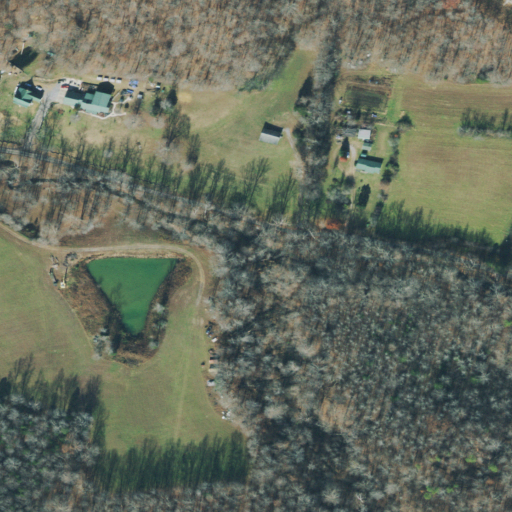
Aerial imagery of valley in Tennessee named Stillhouse Hollow containing deciduous forest, pasture, open development, mixed forest, shrub, and grassland